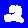
Digit: 2